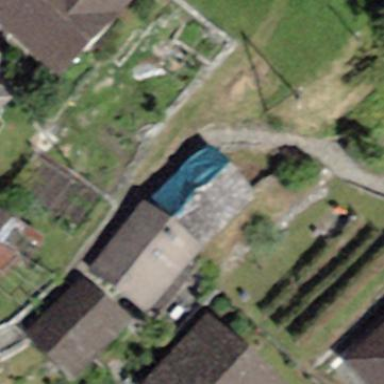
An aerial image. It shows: Detached building.